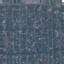
Label: Residential